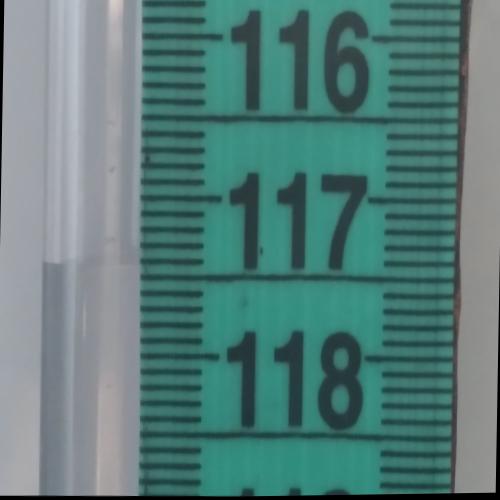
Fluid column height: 117.4 cm